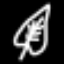
Label: leaf